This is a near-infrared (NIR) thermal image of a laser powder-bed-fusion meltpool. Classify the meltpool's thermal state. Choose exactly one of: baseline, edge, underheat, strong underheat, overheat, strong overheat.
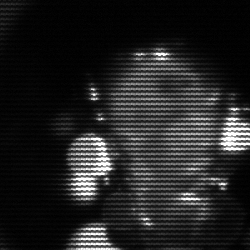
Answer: baseline